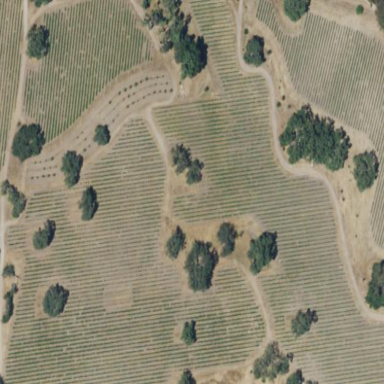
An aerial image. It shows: Vineyard with grape crops.